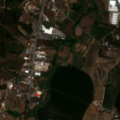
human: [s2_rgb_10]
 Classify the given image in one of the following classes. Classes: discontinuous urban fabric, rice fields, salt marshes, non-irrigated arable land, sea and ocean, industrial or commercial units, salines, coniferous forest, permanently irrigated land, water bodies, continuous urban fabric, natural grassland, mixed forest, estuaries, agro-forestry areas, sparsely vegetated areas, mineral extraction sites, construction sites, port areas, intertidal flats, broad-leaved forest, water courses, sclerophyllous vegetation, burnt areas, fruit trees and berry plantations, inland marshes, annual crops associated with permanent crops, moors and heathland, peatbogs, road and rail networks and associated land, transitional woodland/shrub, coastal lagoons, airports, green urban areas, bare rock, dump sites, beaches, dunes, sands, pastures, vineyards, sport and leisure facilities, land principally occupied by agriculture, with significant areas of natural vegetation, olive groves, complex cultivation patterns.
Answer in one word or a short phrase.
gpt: discontinuous urban fabric, permanently irrigated land, vineyards, complex cultivation patterns, coniferous forest, mixed forest